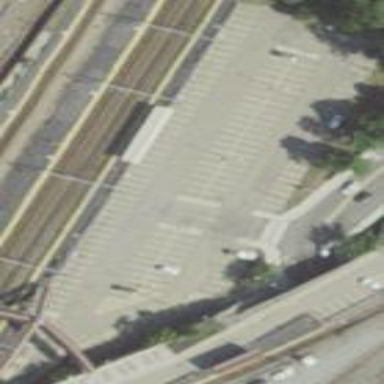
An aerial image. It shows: Parking area with surface parking. It includes park and ride facilities.